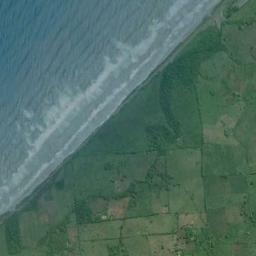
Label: beach